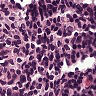
Metastatic tissue present: no